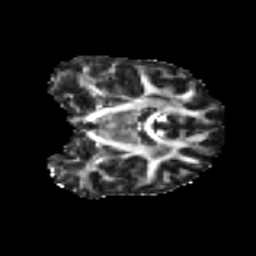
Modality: FA
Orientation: coronal
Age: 26
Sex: female
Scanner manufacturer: ge
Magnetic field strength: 3 T
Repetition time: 7.8 s
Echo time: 0.0606 s